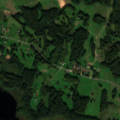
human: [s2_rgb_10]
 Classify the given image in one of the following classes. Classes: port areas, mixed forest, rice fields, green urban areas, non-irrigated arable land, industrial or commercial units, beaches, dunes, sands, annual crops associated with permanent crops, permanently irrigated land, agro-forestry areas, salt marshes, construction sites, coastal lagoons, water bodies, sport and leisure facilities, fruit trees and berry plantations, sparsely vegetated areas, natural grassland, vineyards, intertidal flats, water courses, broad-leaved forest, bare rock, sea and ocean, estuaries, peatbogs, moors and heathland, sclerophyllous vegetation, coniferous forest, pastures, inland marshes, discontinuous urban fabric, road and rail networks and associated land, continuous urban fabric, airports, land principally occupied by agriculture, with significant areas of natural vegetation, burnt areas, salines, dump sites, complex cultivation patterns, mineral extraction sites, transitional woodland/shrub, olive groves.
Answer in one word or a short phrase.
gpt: pastures, complex cultivation patterns, land principally occupied by agriculture, with significant areas of natural vegetation, broad-leaved forest, mixed forest, transitional woodland/shrub, inland marshes, water bodies